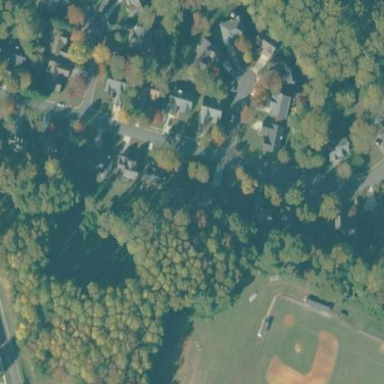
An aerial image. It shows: Residential area composed of single-family homes.